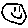
Label: smiley face